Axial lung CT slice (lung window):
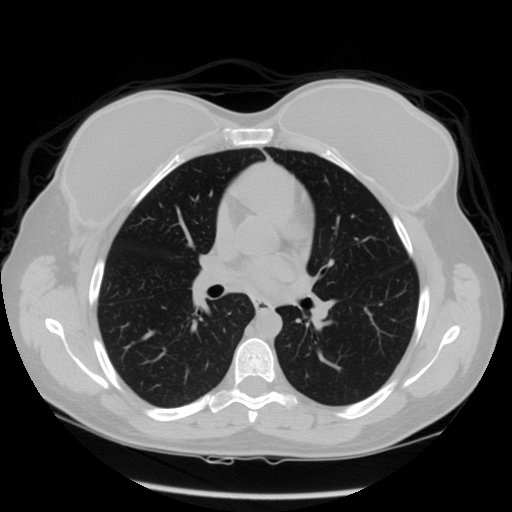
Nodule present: no